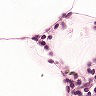
Metastatic tissue present: no